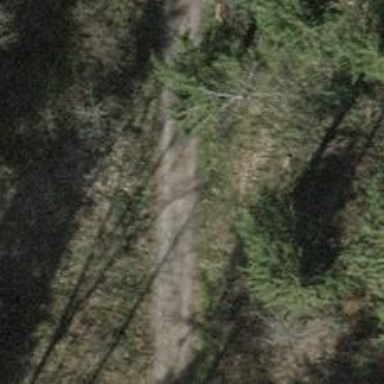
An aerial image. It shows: Gravel track with grade2 quality.